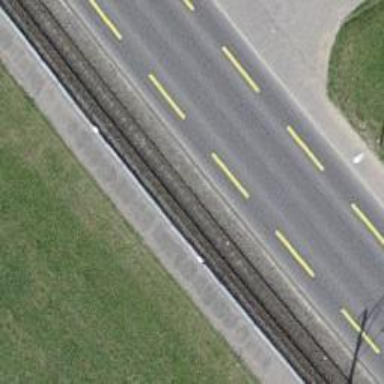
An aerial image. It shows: Narrow-gauge railway track with one electrified contact line.